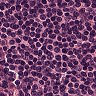
Metastatic tissue present: no